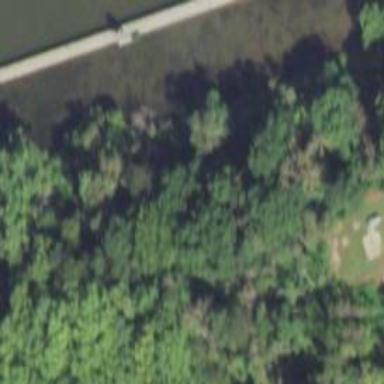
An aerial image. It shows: Row of trees beside waterway.